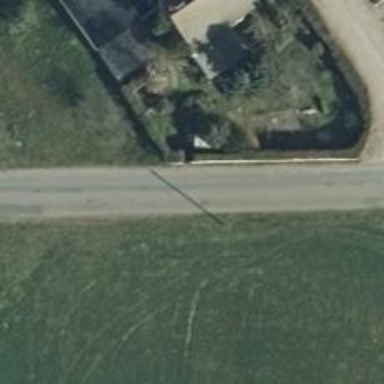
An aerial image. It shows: Unclassified road with asphalt surface.